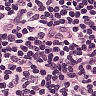
Metastatic tissue present: no